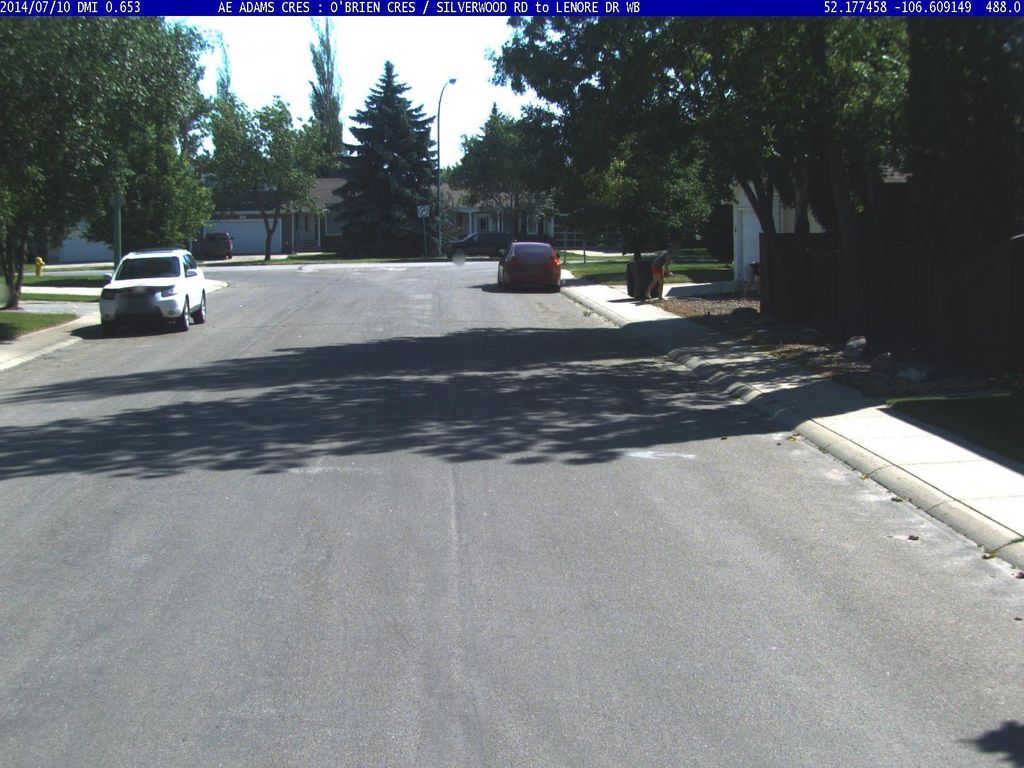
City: saskatoon